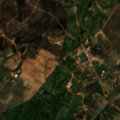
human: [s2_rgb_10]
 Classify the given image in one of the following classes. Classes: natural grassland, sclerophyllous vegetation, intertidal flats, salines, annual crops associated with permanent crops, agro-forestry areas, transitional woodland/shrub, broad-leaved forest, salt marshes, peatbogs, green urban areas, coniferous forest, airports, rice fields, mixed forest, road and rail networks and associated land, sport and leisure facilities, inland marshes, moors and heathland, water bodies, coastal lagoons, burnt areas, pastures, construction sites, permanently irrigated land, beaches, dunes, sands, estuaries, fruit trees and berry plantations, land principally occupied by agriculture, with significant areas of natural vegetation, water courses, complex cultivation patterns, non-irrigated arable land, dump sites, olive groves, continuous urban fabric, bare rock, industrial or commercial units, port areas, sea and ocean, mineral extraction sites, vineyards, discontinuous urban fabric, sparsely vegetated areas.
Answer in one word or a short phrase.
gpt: non-irrigated arable land, complex cultivation patterns, agro-forestry areas, broad-leaved forest, transitional woodland/shrub